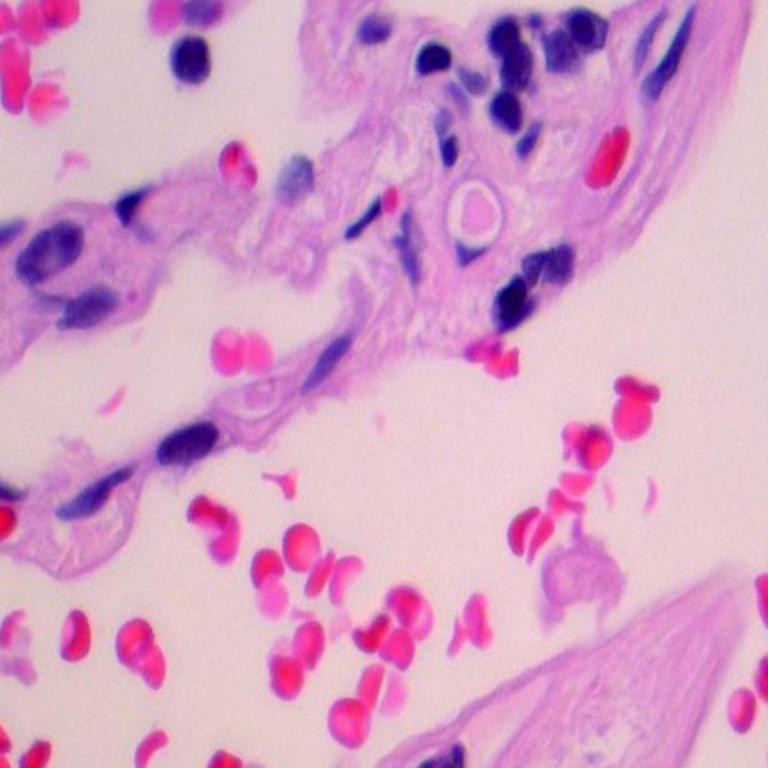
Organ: lung
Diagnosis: benign